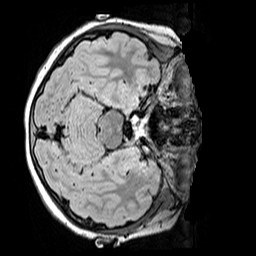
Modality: FLAIR
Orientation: axial
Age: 9
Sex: female
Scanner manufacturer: siemens
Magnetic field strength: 3 T
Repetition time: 5 s
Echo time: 0.388 s